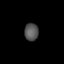
Tissue: lung
Cell type: Endothelial cells
Senescence score: 0.5701
Nuclear area (px): 237
Mean DAPI intensity: 85.3